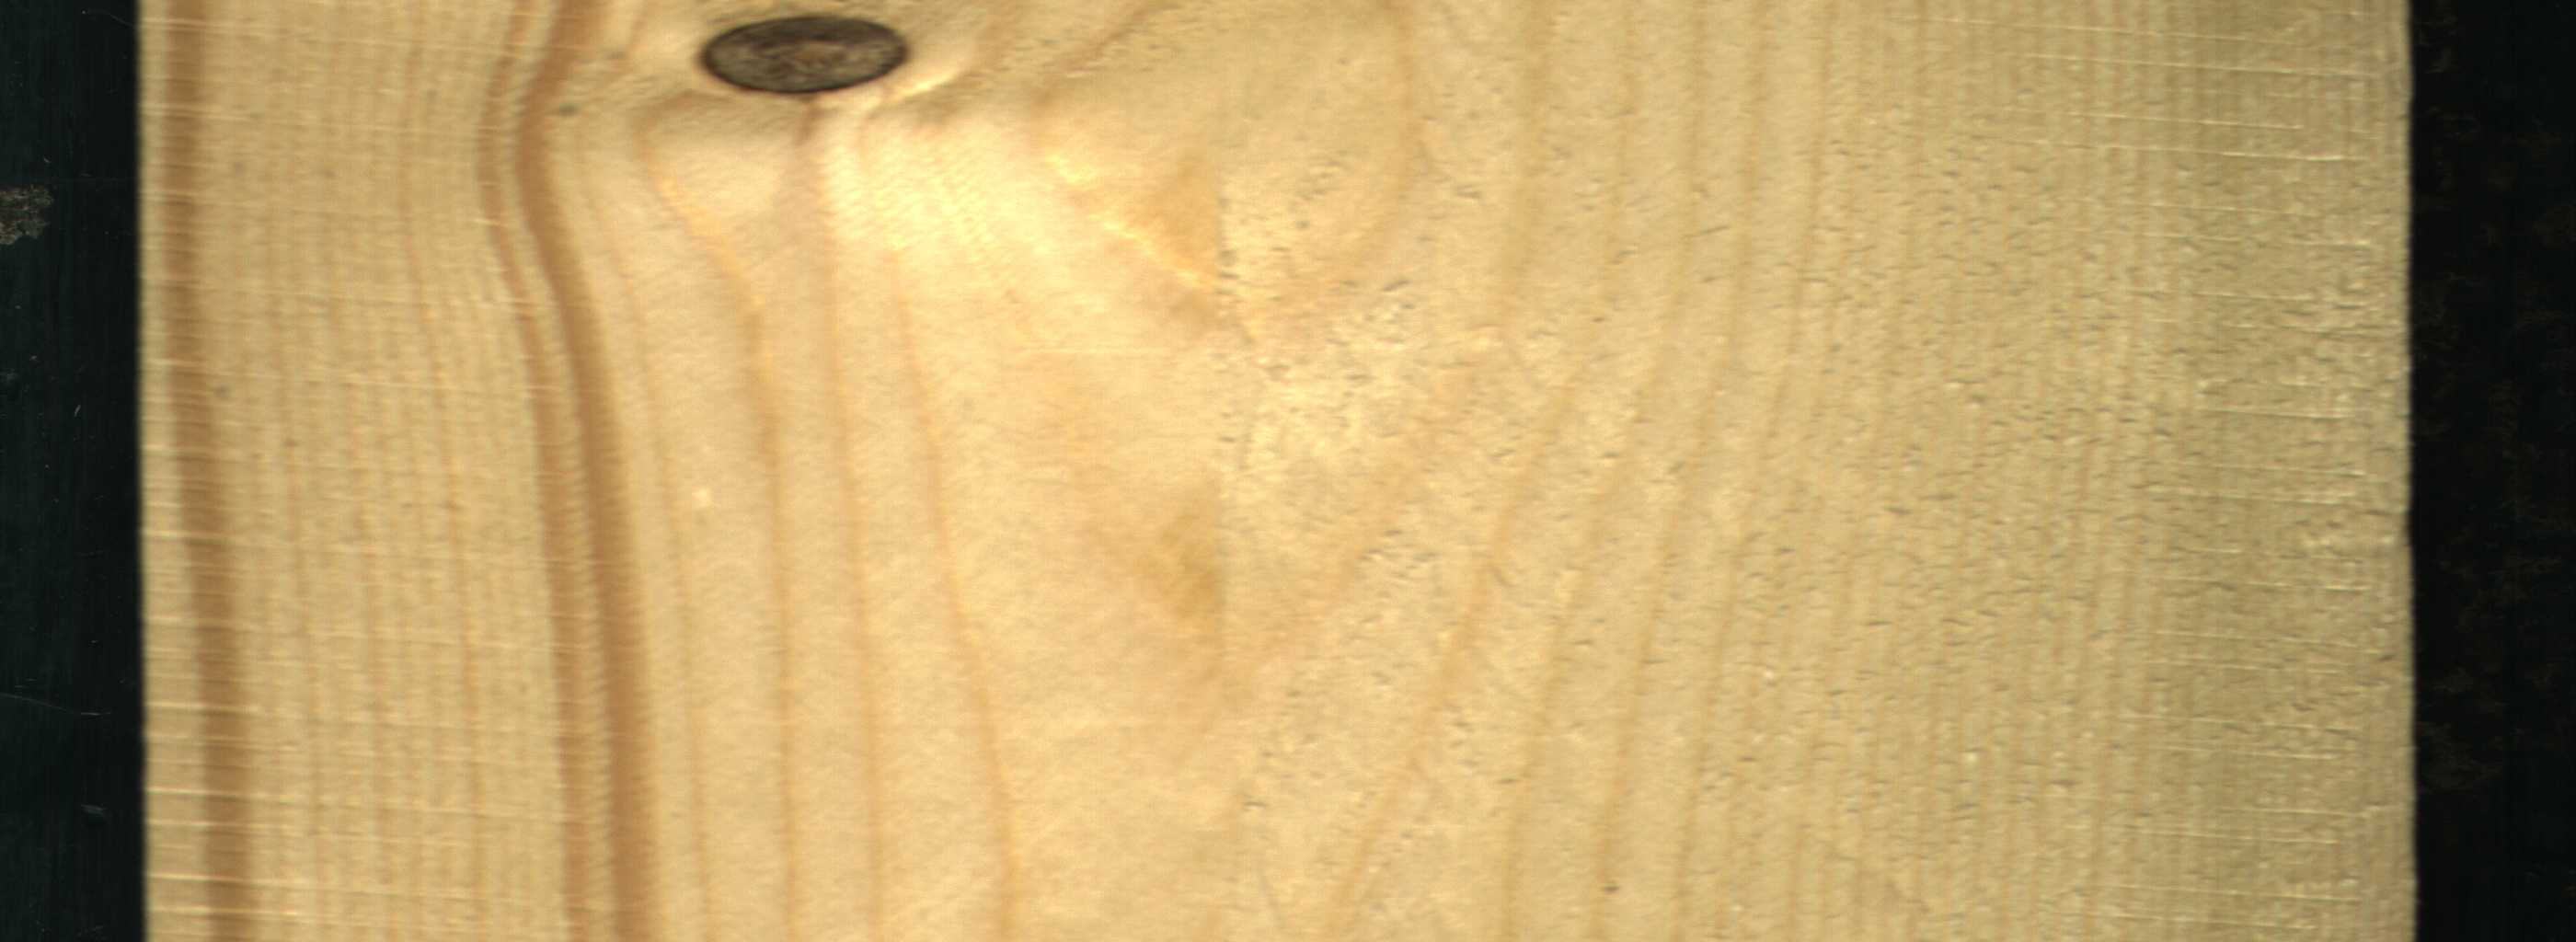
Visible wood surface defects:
Quartzity
Dead_Knot